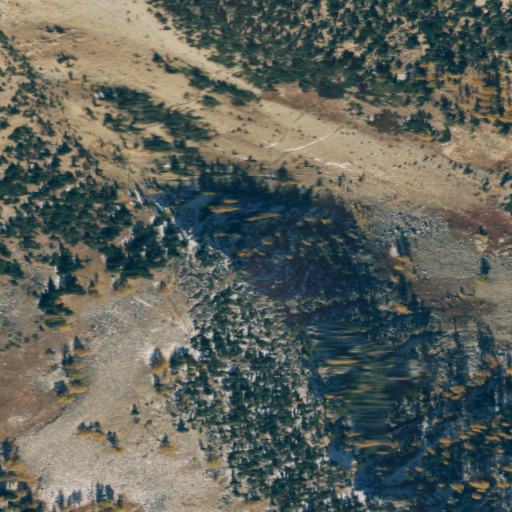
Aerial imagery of gap in Washington named Horsehead Pass containing grassland, barren land, shrub, and evergreen forest